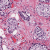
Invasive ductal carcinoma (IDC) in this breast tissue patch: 1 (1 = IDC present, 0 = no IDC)